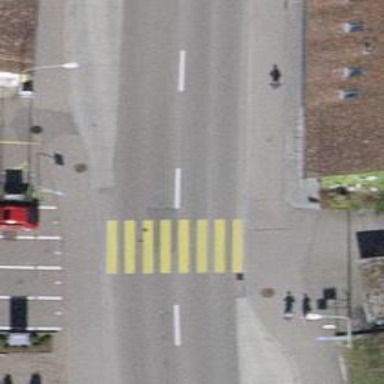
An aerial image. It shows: Uncontrolled road crossing with markings.